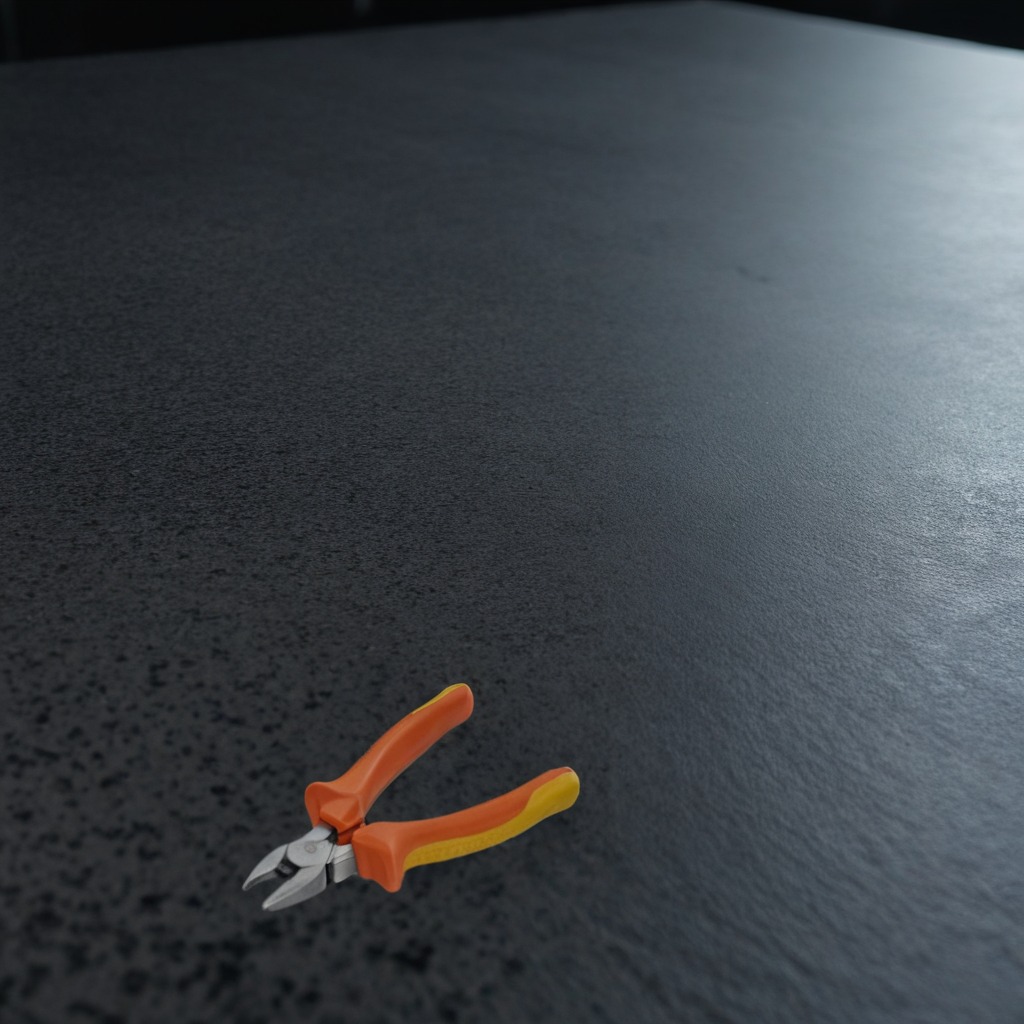
A plier is lying on a clean granite table inside a workshop at night dim ambient light soft shadows worn but